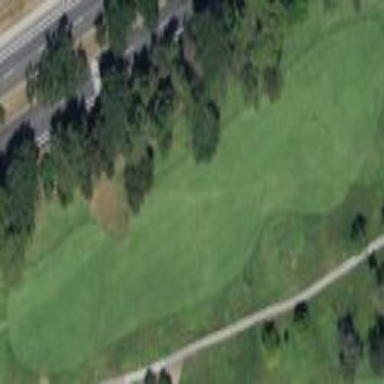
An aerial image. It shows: Scenic golf fairway.